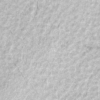
Label: not_dusty